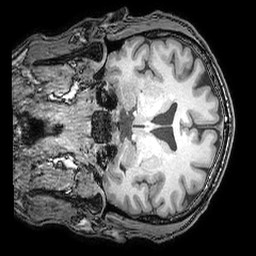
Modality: T1w
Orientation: coronal
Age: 40
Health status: ill
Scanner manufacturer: philips
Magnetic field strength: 3 T
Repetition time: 0.007 s
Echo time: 0.0035 s